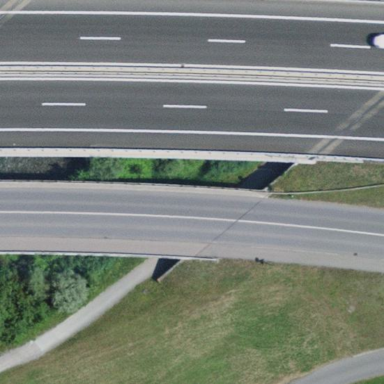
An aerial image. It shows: Man-made bridge.